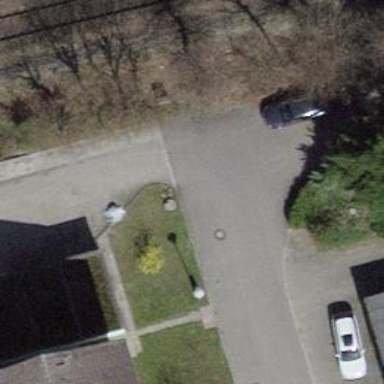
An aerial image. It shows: Paved residential road.